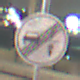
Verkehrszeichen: EndeVerbotUeberholenEinspurigeFahrzeuge
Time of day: Night
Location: Outdoor (Urban)
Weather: PartlyCloudy
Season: NotSpecified
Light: Artificial